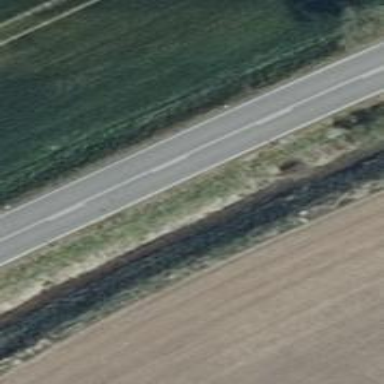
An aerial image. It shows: Secondary road with asphalt surface.